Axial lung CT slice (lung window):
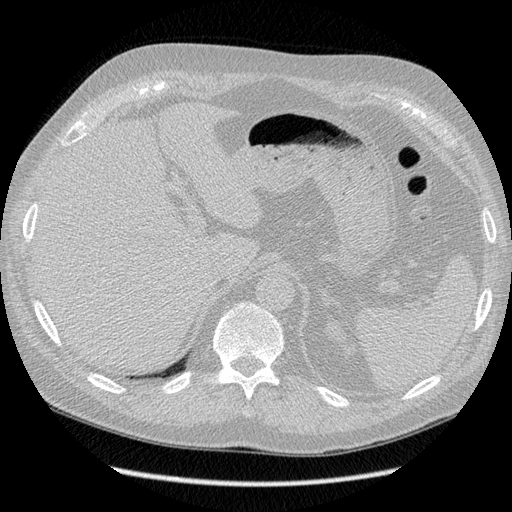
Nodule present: no